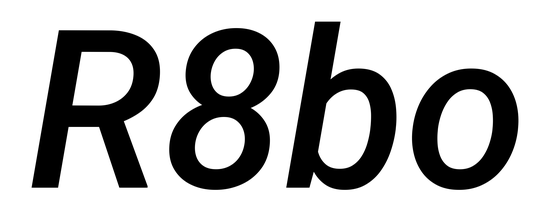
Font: Roboto-Italic_Medium_Italic